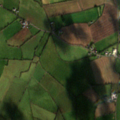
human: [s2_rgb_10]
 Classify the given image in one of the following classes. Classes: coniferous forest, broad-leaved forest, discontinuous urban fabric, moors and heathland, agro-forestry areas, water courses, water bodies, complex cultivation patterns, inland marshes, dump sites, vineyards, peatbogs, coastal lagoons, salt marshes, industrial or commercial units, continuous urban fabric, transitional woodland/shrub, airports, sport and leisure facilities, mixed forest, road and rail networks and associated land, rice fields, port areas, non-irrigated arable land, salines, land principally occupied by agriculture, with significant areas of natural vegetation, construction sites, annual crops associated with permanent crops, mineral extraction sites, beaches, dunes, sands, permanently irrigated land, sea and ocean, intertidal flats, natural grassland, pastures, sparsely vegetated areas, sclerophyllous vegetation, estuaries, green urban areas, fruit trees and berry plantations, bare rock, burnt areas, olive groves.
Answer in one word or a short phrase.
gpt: non-irrigated arable land, pastures